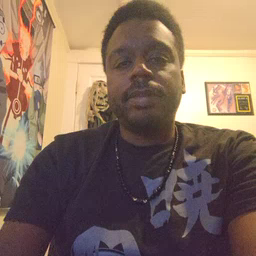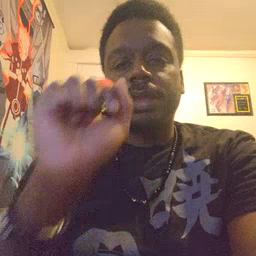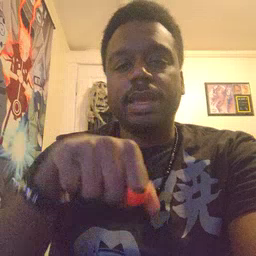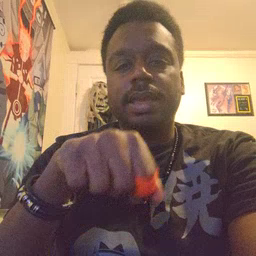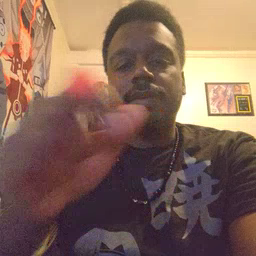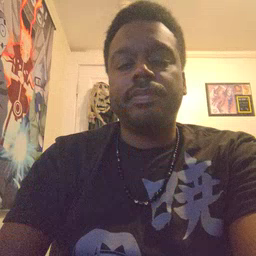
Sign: can